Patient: sex M, age 80
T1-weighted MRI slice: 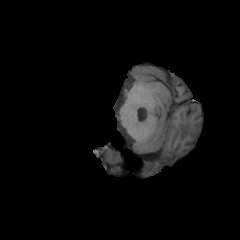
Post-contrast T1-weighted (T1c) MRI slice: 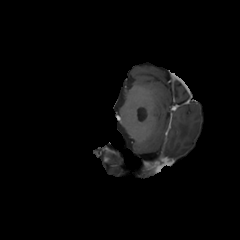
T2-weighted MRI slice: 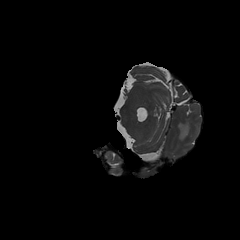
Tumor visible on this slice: yes
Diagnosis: Glioblastoma, IDH-wildtype
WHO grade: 4